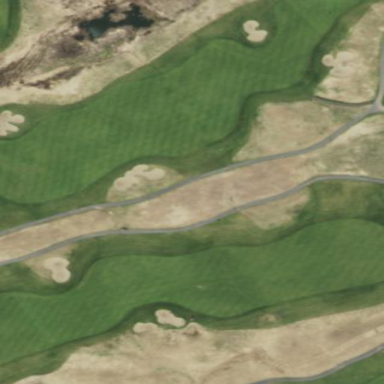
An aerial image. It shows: Rough area on grassy golf course.